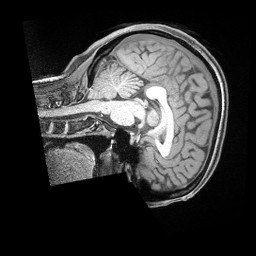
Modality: T1w
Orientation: sagittal
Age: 35
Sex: female
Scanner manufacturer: siemens
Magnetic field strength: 3 T
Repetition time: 2 s
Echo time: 0.00211 s